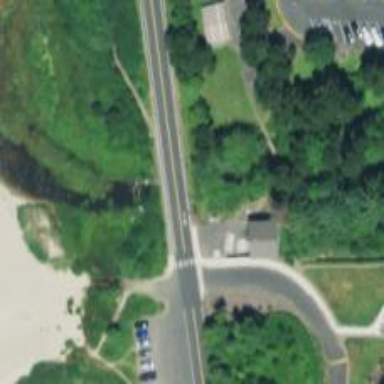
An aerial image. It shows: Crossing on the road.